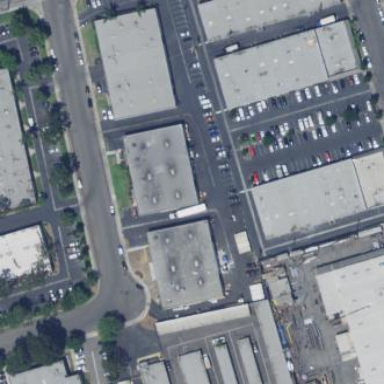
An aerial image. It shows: Commercial area.